Question: I've got a phone number in my markdown that tends to break over the end of the line. In HTML I could wrap it in a '<nobr>' tag to have it keep together properly. What is the correct way to do this in markdown?
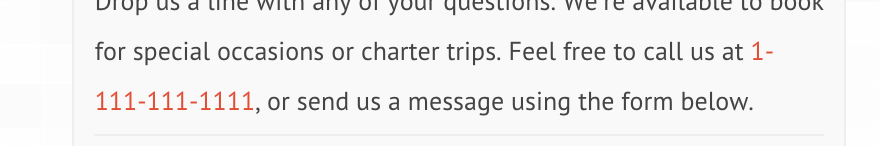
Answer: You can use <URL>
'''
1&#x2011;111&#x2011;111&#x2011;1111
'''
for
'''
<PHONE>
'''
Or you could need the phone number format with spaces in between, then use <URL>
'''
1&#160;111&#160;111&#160;1111
'''
for
'''
<PHONE>
'''